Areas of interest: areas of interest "Anqing Highway Passenger Transport Center Parking Lot"
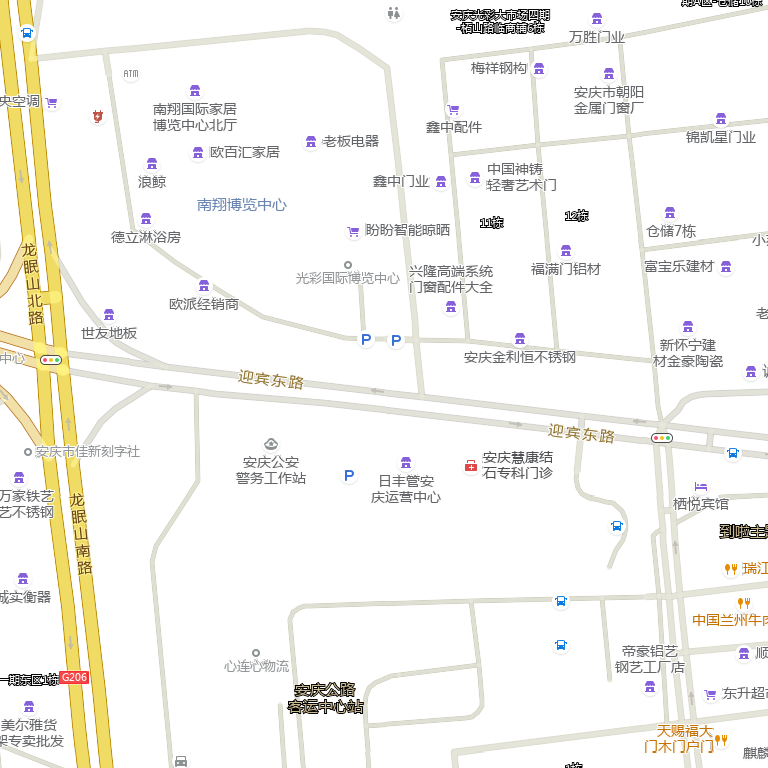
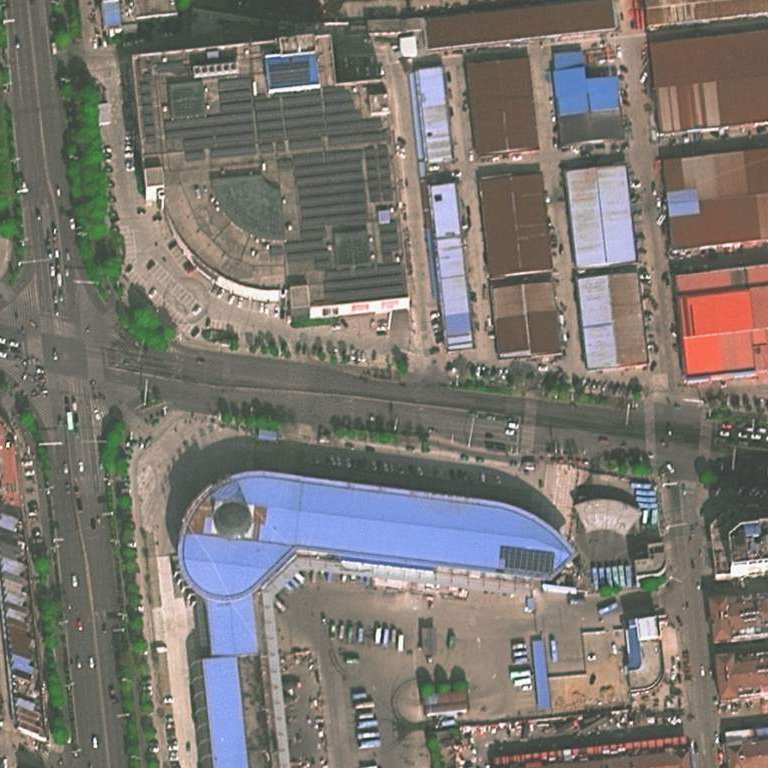